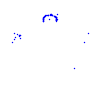
Particle: pion